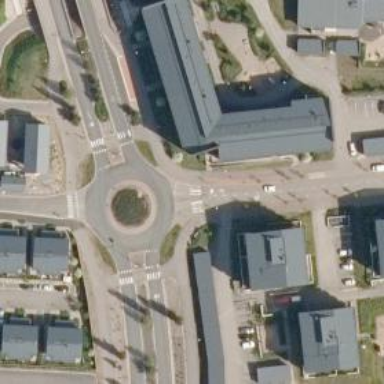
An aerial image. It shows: Tertiary road made of asphalt leading to roundabout junction.